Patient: sex F, age 74
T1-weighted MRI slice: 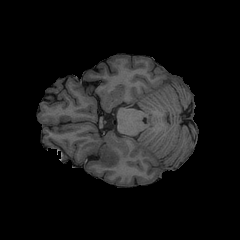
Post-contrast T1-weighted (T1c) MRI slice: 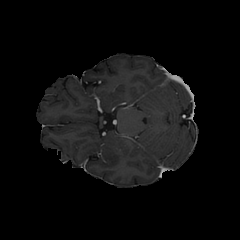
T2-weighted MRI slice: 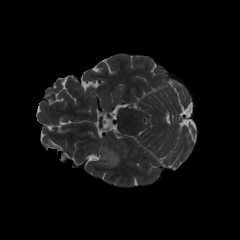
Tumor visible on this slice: yes
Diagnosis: Glioblastoma, IDH-wildtype
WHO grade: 4